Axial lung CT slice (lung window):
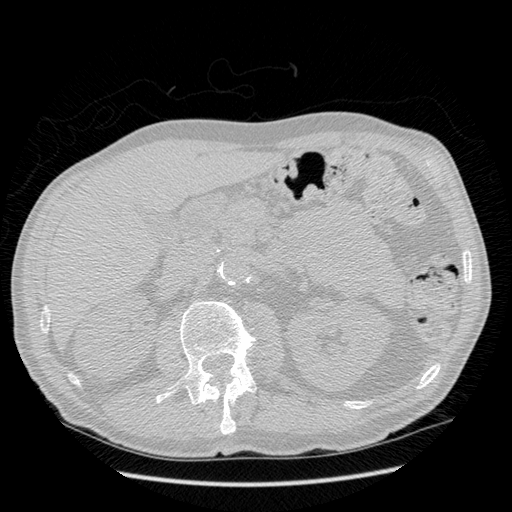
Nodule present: no